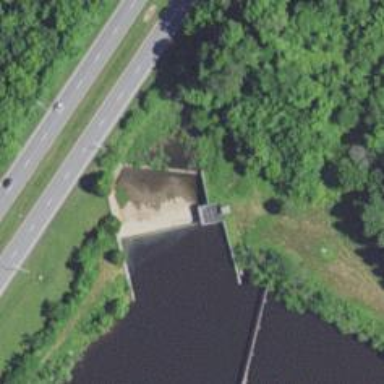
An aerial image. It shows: Dam along waterway.